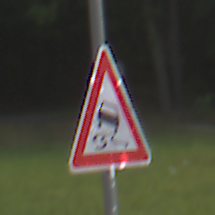
Verkehrszeichen: SchleuderOderRutschgefahr
Umgebung: Outdoor, Nature
Tageszeit: SunriseSunset
Wetter: PartlyCloudy
Licht: Natural
Jahreszeit: NotSpecified
Kontrast: MediumContrast